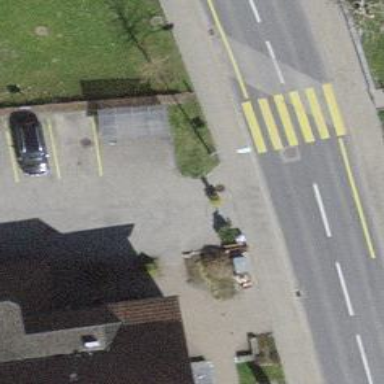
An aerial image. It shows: Kerb barrier.